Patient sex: F
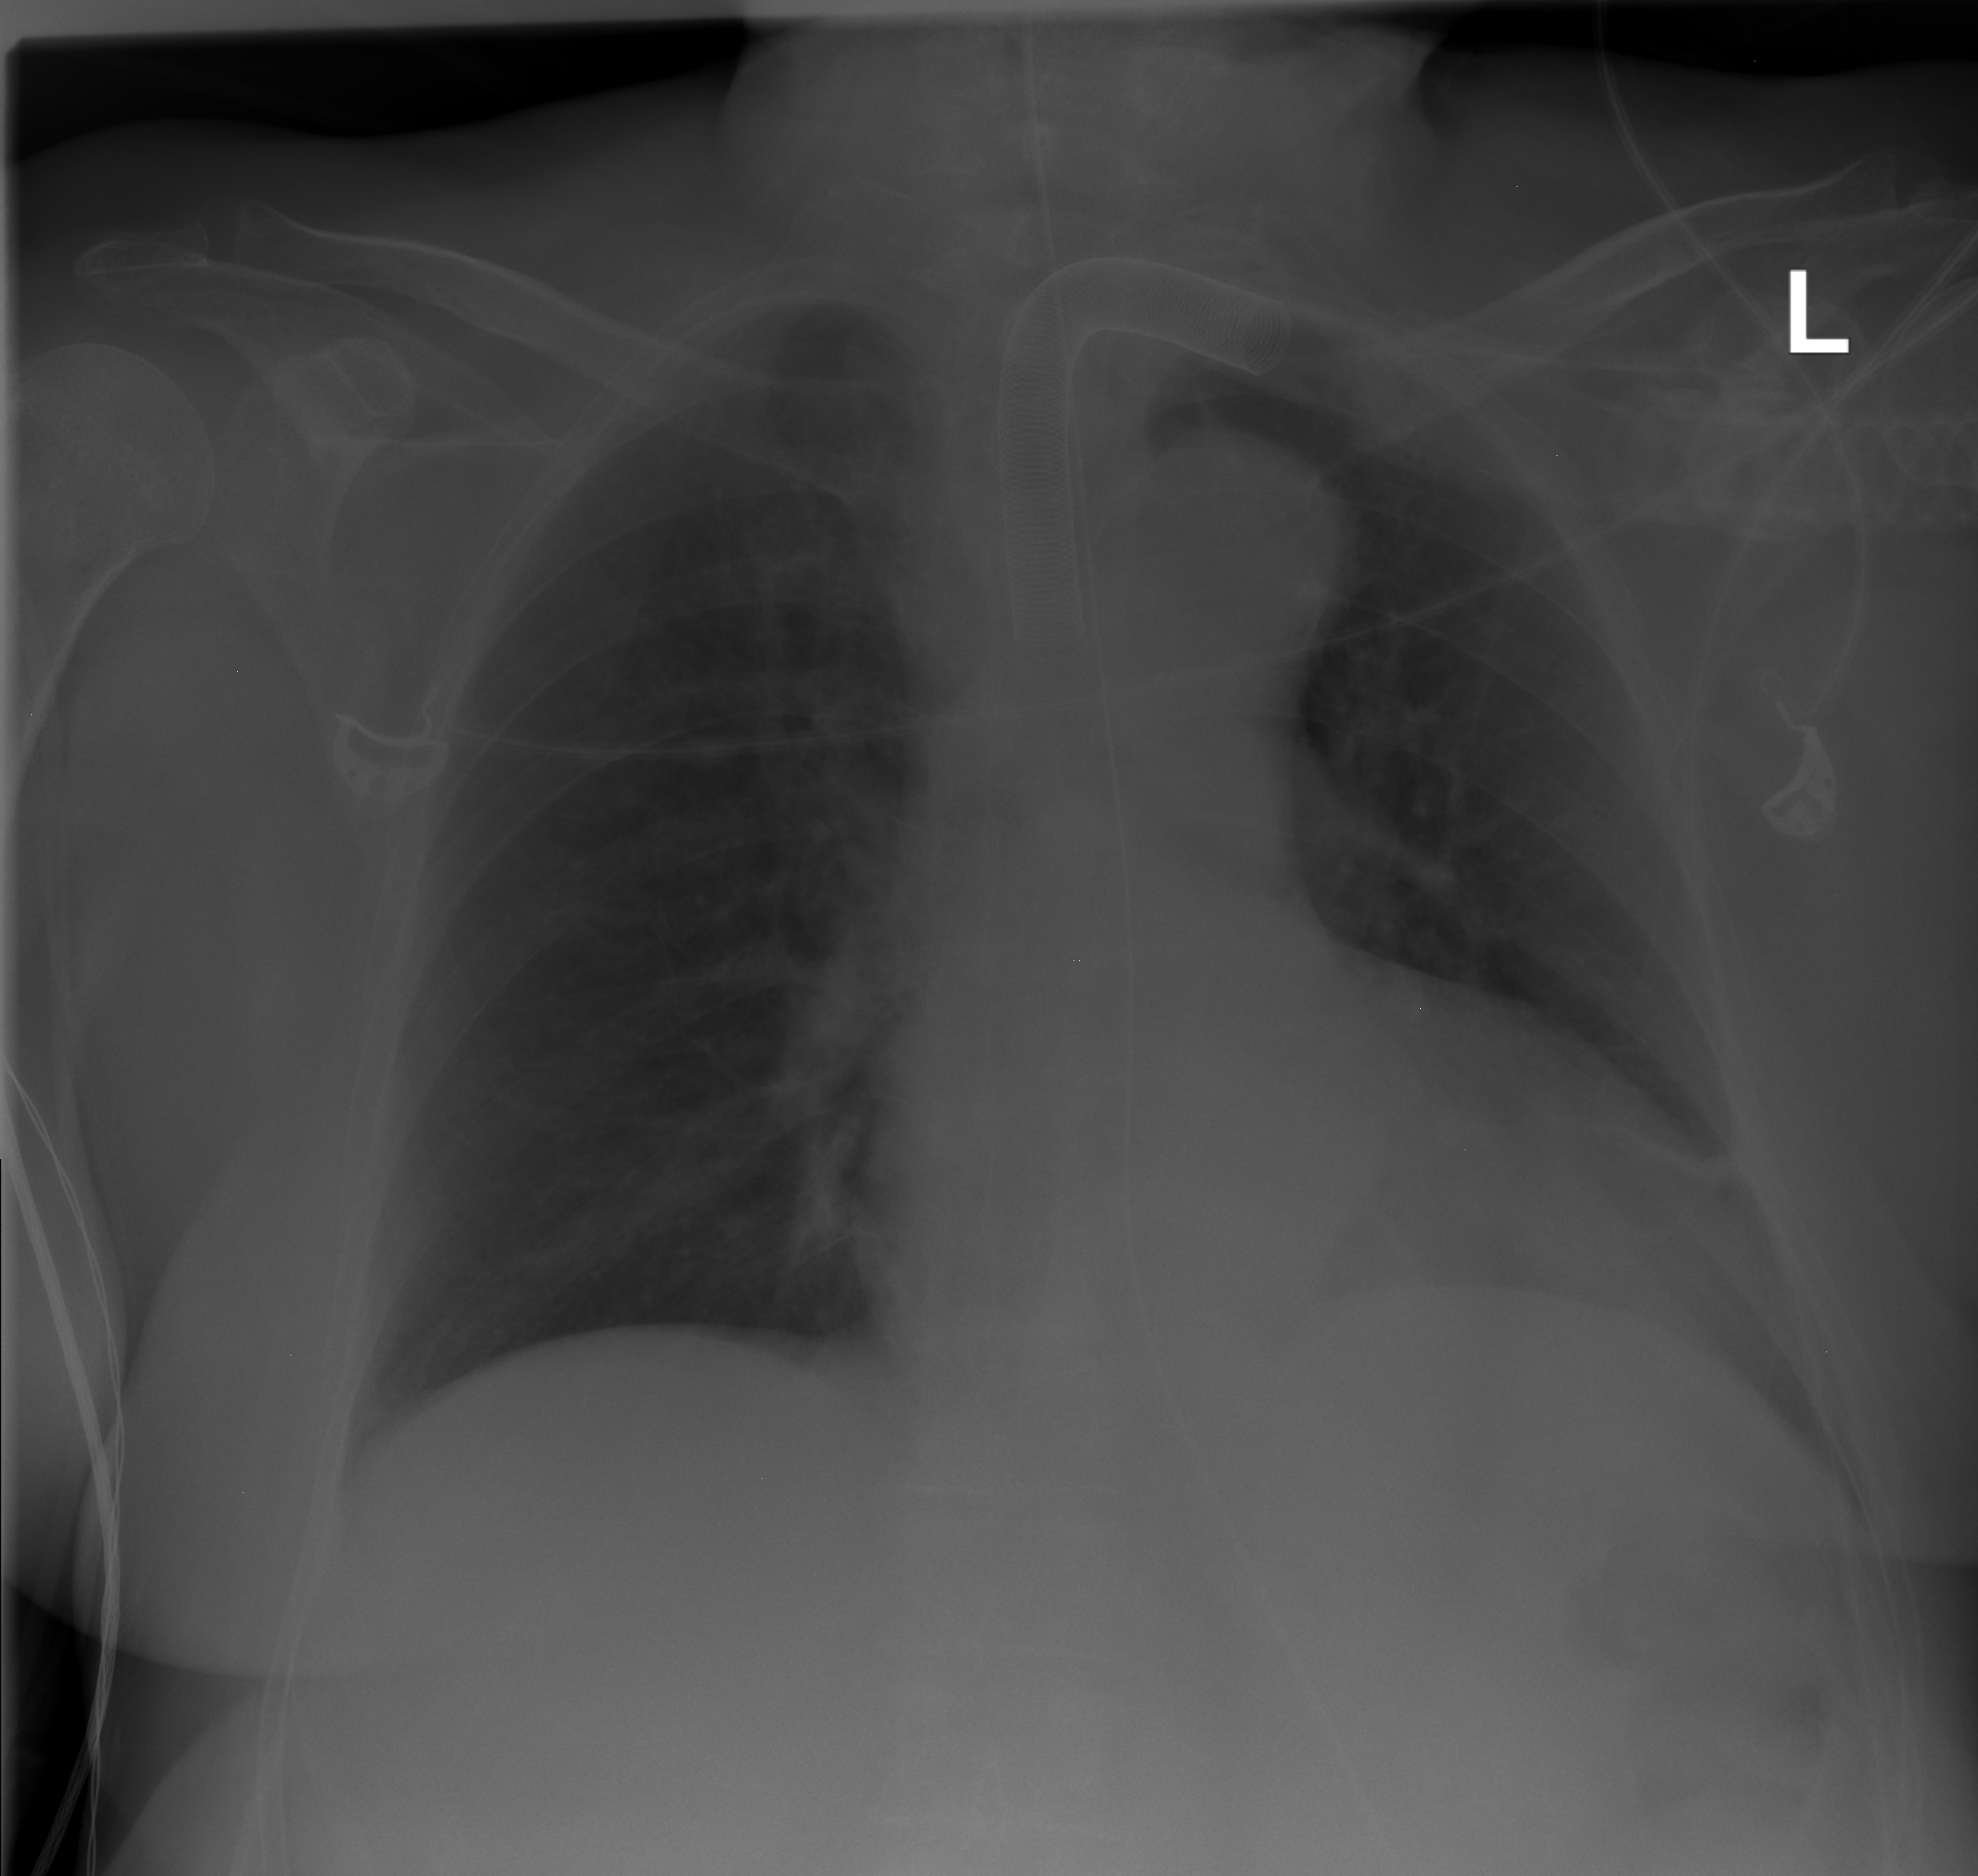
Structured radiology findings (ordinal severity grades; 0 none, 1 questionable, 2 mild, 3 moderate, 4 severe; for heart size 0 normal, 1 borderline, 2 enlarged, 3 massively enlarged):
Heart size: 2
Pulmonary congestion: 0
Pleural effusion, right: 0
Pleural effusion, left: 0
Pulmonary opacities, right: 0
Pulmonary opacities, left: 0
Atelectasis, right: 0
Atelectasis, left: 2